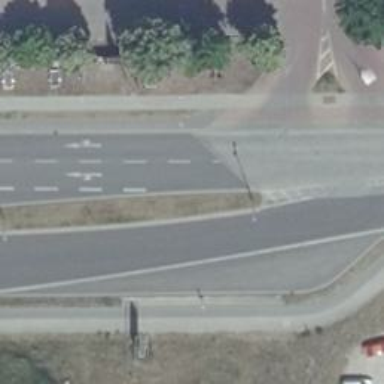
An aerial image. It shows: Secondary road.